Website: crate-barrel
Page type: store-pickup
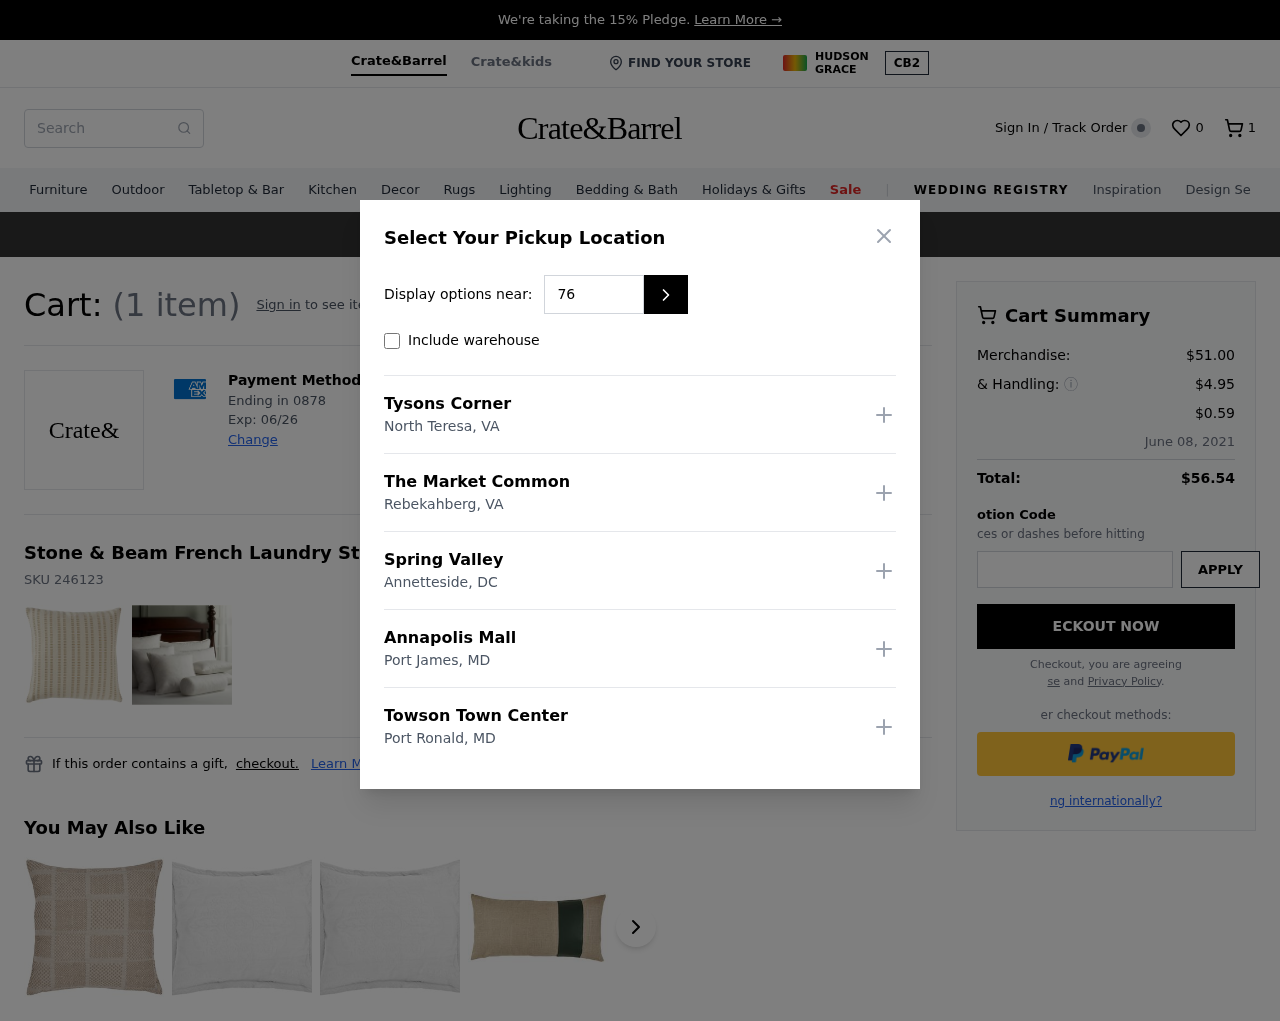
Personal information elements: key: PII_CARD_EXPIRY
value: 06/26
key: PII_CARD_LAST4
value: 0878
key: PII_LOCATION1_CITY
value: North Teresa
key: PII_LOCATION1_NAME
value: Tysons Corner
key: PII_LOCATION1_STATE
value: VA
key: PII_LOCATION2_CITY
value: Rebekahberg
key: PII_LOCATION2_NAME
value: The Market Common
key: PII_LOCATION2_STATE
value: VA
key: PII_LOCATION3_CITY
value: Annetteside
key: PII_LOCATION3_NAME
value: Spring Valley
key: PII_LOCATION3_STATE
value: DC
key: PII_LOCATION4_CITY
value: Port James
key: PII_LOCATION4_NAME
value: Annapolis Mall
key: PII_LOCATION4_STATE
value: MD
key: PII_LOCATION5_CITY
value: Port Ronald
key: PII_LOCATION5_NAME
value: Towson Town Center
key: PII_LOCATION5_STATE
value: MD
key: PII_POSTCODE
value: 76702
Product elements: key: PRODUCT1_NAME
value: Stone & Beam French Laundry Stripe Pillow
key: PRODUCT1_SKU
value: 246123
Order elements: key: ORDER_NUM_ITEMS
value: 1
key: ORDER_NUM_ITEMS
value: (1 item)
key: ORDER_SUBTOTAL
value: $51.00
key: ORDER_SHIPPING_COST
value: $4.95
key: ORDER_SURCHARGE
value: $0.59
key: ORDER_DELIVERY_DATE
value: June 08, 2021
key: ORDER_TOTAL
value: $56.54
Search elements: key: HEADER_SEARCH
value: Search
Other elements: key: WISHLIST_NUM_ITEMS
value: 0